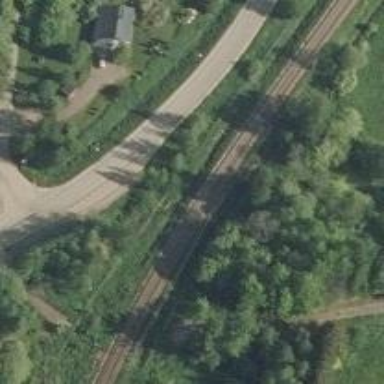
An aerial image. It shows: Railway track with continuous electrified contact line.